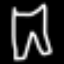
Label: pants